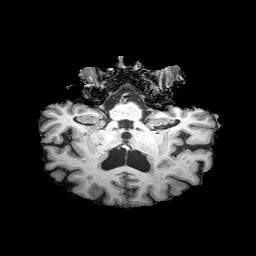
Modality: T1w
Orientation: sagittal
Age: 70
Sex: male
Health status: healthy